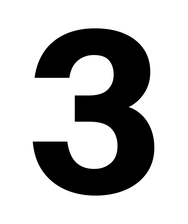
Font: InstrumentSans_Bold